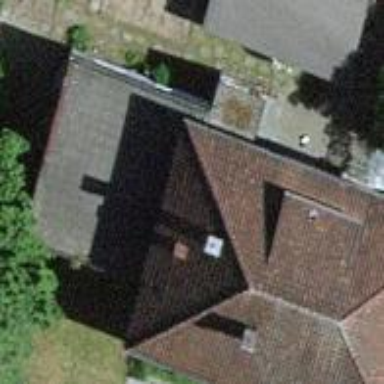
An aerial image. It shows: Garage building.